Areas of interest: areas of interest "Disease Prevention"
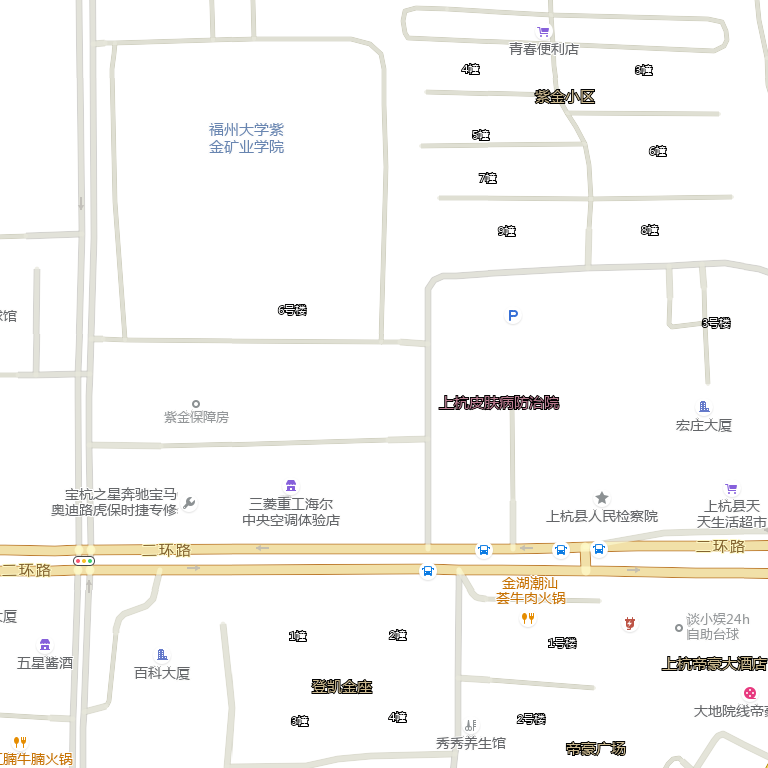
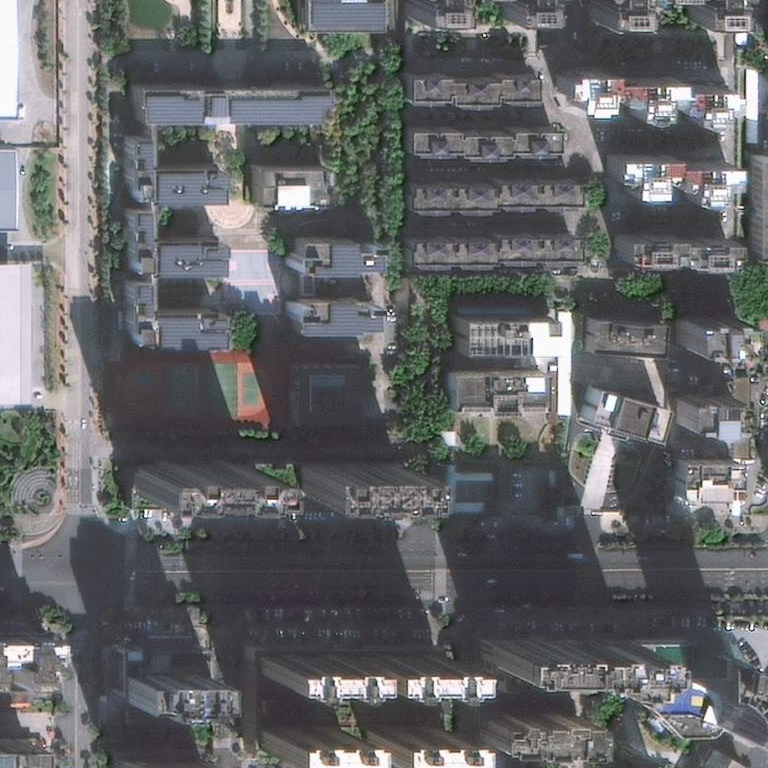